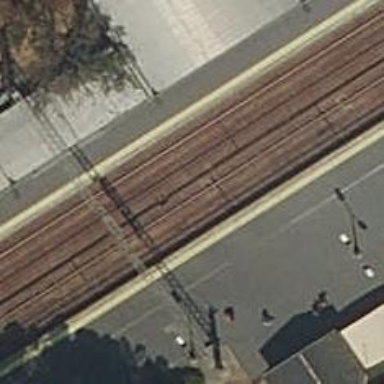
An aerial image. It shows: Subway station serving as public transport and railway station.